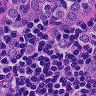
Metastatic tissue present: yes